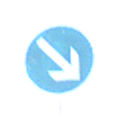
Verkehrszeichen: VorgeschriebeneVorbeifahrtRechts
Umgebung: Outdoor, Urban
Tageszeit: MorningAfternoon
Wetter: Clear
Licht: Natural
Jahreszeit: NotSpecified
Kontrast: HighContrast